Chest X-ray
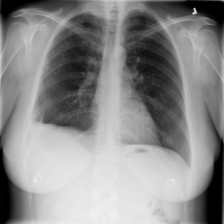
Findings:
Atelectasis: negative
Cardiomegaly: negative
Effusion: negative
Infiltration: negative
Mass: negative
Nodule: negative
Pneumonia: negative
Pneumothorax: negative
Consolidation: negative
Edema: negative
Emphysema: negative
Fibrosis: positive
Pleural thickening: negative
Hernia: negative